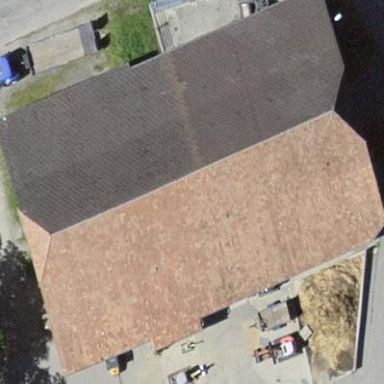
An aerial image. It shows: Rural barn.